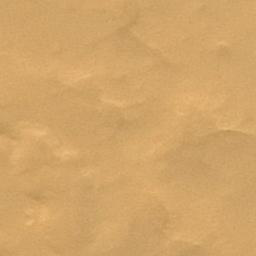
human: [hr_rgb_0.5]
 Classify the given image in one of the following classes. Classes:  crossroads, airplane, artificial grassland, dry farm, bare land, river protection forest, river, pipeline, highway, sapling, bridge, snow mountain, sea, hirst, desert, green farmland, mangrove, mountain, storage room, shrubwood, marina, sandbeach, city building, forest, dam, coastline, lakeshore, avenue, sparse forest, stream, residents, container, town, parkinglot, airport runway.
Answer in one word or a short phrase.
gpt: desert